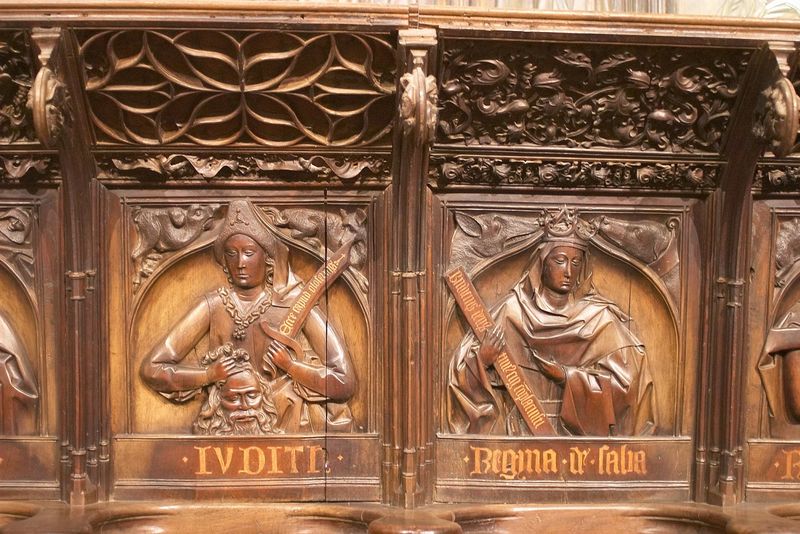
Titel: Chor der Kathedrale von León
Künstler: Juan de Badajoz d.J.
Standort: Léon, Kathedrale (EU - E)
Schlagwörter: kopf, frauen, menschen, frau, holz, hut, stirn, bart, haupt, holofernes, judith, kirche, krone, relief, schrift, kette, crown, ornate, robe, detail, schwert, säbel, text, namen, schnitzerei, skulpturen, head, chor, königin, frame, hats, verzierungen, statue, schnitzereien, schnitzwerk, chorgestühl, saba, carving, regina, saints, latin, judit, plague, icon, details, names, juditi